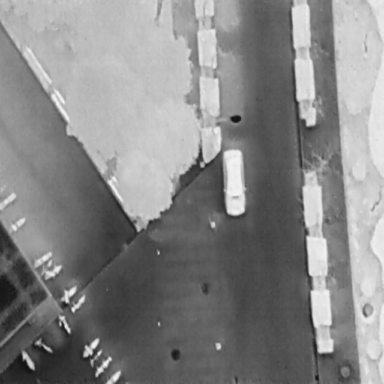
There is a Car in the infrared image.